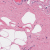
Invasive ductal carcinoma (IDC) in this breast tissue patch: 0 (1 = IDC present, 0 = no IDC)